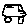
Label: car